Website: bh-photo
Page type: cross-sells
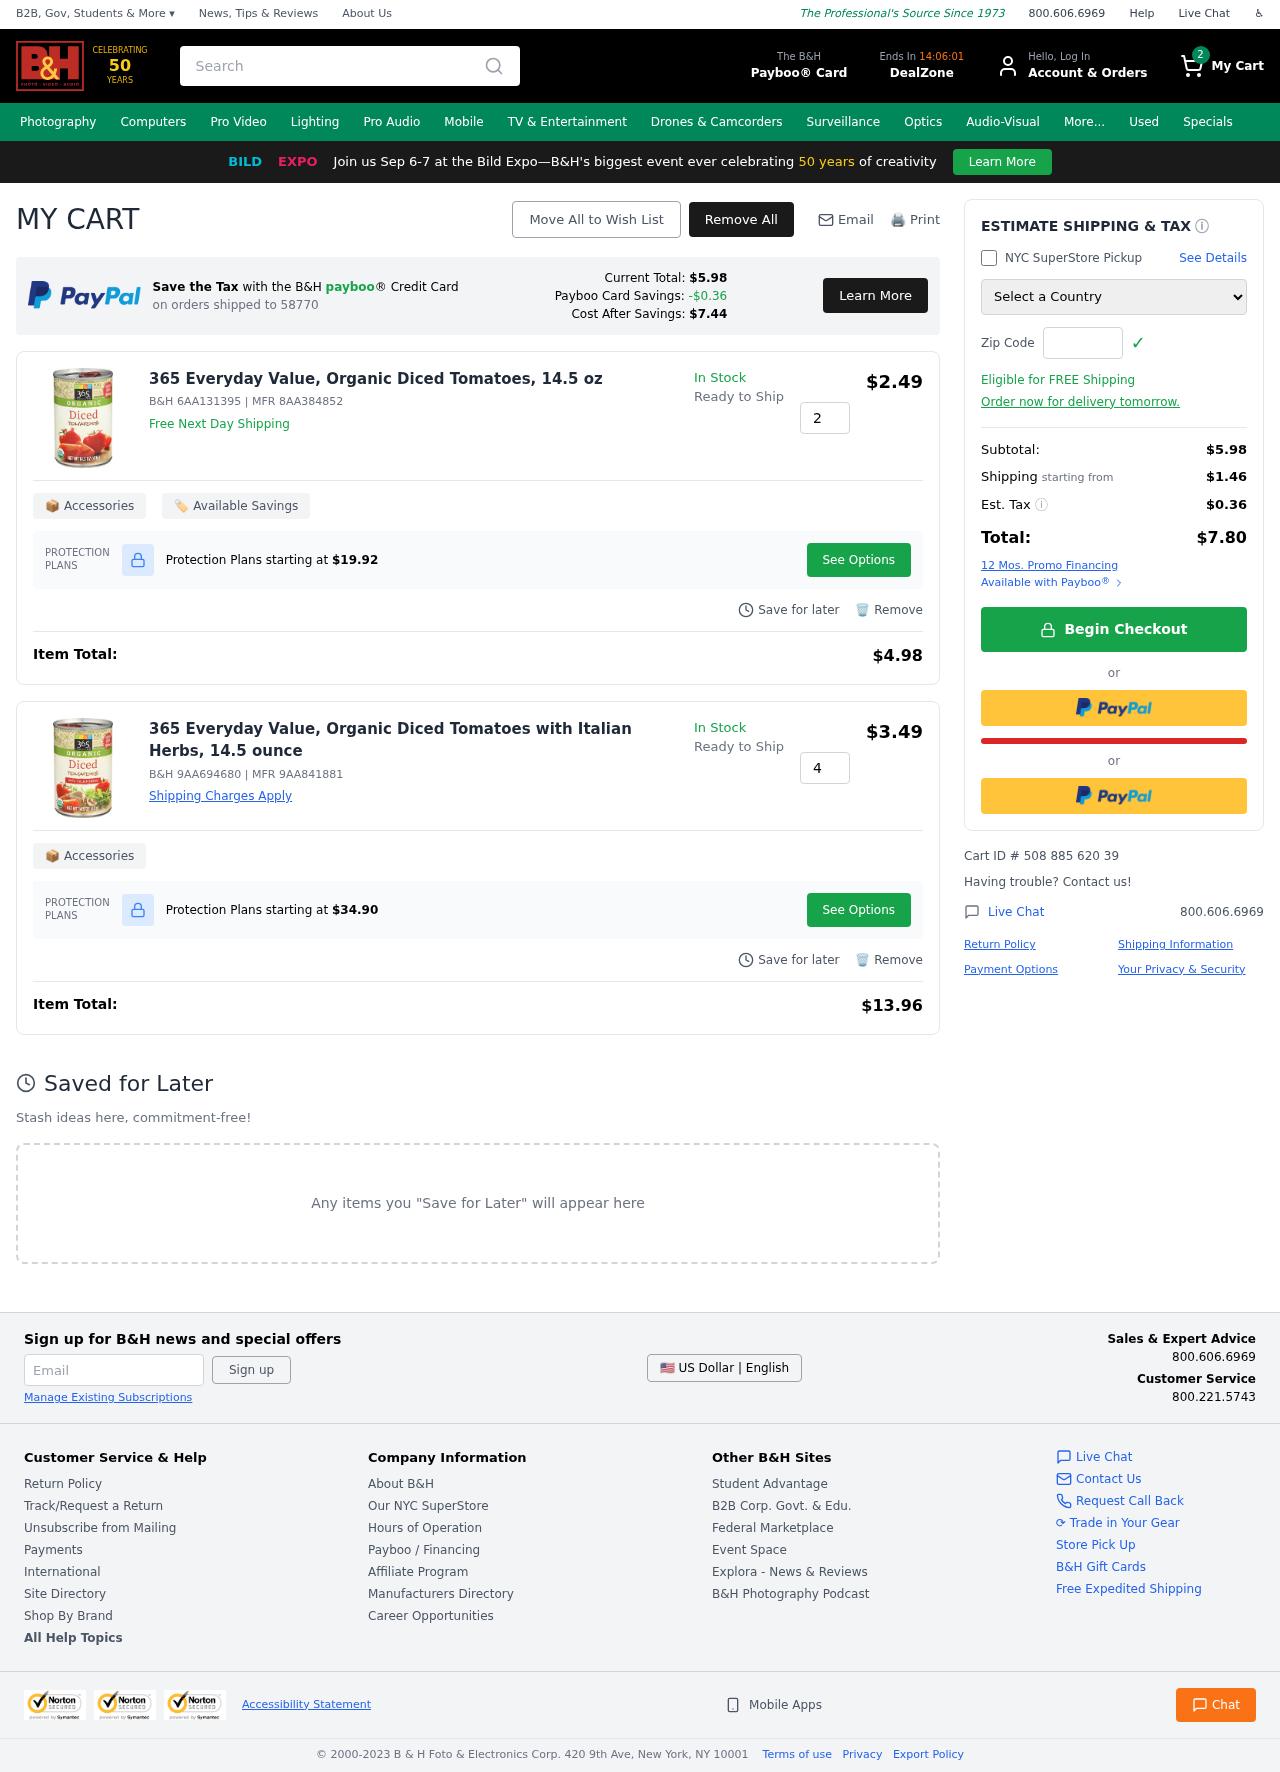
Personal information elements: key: PII_COUNTRY
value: United States
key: PII_POSTCODE
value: on orders shipped to 58770
Product elements: key: PRODUCT1_NAME
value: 365 Everyday Value, Organic Diced Tomatoes, 14.5 oz
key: PRODUCT1_PRICE
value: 2.49
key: PRODUCT1_QUANTITY
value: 2
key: PRODUCT2_NAME
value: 365 Everyday Value, Organic Diced Tomatoes with Italian Herbs, 14.5 ounce
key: PRODUCT2_PRICE
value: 3.49
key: PRODUCT2_QUANTITY
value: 4
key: PRODUCT1_SKU
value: B&H 6AA131395
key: PRODUCT1_MFR
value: MFR 8AA384852
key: PRODUCT1_PROTECTION_PRICE
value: $19.92
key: PRODUCT1_ITEM_TOTAL
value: $4.98
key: PRODUCT2_SKU
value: B&H 9AA694680
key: PRODUCT2_MFR
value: MFR 9AA841881
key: PRODUCT2_PROTECTION_PRICE
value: $34.90
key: PRODUCT2_ITEM_TOTAL
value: $13.96
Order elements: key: ORDER_NUM_ITEMS
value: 2
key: PAYBOO_CURRENT_TOTAL
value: $5.98
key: ORDER_SUBTOTAL
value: $5.98
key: ORDER_SHIPPING_COST
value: $1.46
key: ORDER_TAX
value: $0.36
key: ORDER_TOTAL
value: $7.80
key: ORDER_ID
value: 508 885 620 39
Search elements: key: HEADER_SEARCH
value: Search
Other elements: key: PAYBOO_SAVINGS
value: -$0.36
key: PAYBOO_COST_AFTER_SAVINGS
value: $7.44